Question: To understand how to make sure alignment requirement is met I read the following passage from the book Heterogeneous Computing with OpenCL p.no: 157, several times. This shows how to put padding for a problem in Image convolution (assuming 16 x 16 workgroup size).
Performance on both NVIDIA and AMD GPUs benefits from data alignment in global memory. Particularly for NVIDIA, aligning accesses on 128-byte boundaries and accessing 128-byte segments will map ideally to the memory hardware.However, in this example, the 16-wide workgroups will only be accessing 64-byte segments, so data should be aligned to 64-byte addresses. This means that the first column that each workgroup accesses should begin at a 64-byte aligned address. In this example, the choice to have the border pixels not produce values determines that the offset for all workgroups will be a multiple of the workgroup dimensions (i.e., for a 16 x 16 workgroup, workgroup will begin accessing data at
column N*16).
To ensure that each workgroup aligns properly, the only requirement then is to pad the input data with extra columns so that its width becomes a multiple of the X-dimension of the workgroup.
1-Can anybody help me in understanding how after padding the first column that each workgroup accesses is beginning at a 64-byte aligned address (the requirement as mentioned in the above passage, right?)?
2-Also wrt the figure is the statement correct: for a 16 x 16 workgroup, workgroup will begin accessing data at column N*16.
if it is correct the workgroup 1,2 as shown in figure should start accessing data at column 1x16 contrary to what is shown in the figure.
I am totally confused!! :(
Actually the workgroup shown in figure is 2,1 (in opencl convention, column first ), so it is perfectly correct: 2x16=32 and not 1x16 as I was thinking.

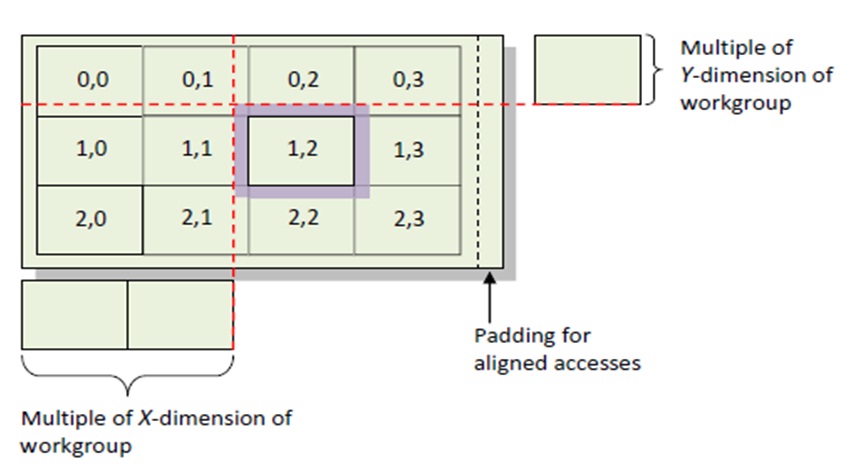
Answer: For a convolution kernel, each region (e.g. region (0,1) or region (2,1) etc.) must also include a "halo" of data around it, so that when the convolution kernel is operating on a data element at the edge of the region, it has a suitable set of neighbors of that data element to compute the convolution at that data point. This means that for region (0,0) which has data element (0,0) in it's upper left hand corner, I need elements (-1, 0), (-2, 0) etc. in order to compute the convolution at element (0,0).
Now, if I store the image normally, so that element (0,0) is at memory location 0, (or some other 64-byte aligned address), then as I access elements prior to that point for the convolution, I will be accessing data outside of my 64-byte aligned region. Therefore we can "pad" the leftmost column of the image with additional data elements "to the left" i.e. prior, in address, so that the convolution kernel picks up values that are all within the 64-byte aligned region, and I am not straddling a 64-byte boundary. Rather than starting the image storage at memory location 0, we start the halo storage at memory location zero, and the first image data element begins at location 0 + halo width. This padding can also have the affect of aligning the halo-border of other regions, as indicated by the intersection of the red dotted lines in the image, assuming the x and y dimensions of the region are multiples of the workgroup x and y dimensions, as indicated in the diagram.
Now let's also assume that the image is some non-power-of-2 width (e.g. 1920 pixels wide for a HD image). If we were simply to include the halo width as padding at the right hand side of the image (ie. at the end of a pixel row), and then we started the halo area of the next pixel row immediately following that, we'd also be unlikely to have a properly aligned region starting at the next pixel row (including halo). Therefore we put additional padding at the end of each row (which is not touched by any convolution operation, it's just wasted space) so that when we begin the halo area of the next pixel row, it begins on a properly aligned address.
This discussion and method (and question, I believe) is really only focused on making sure the of each workgroup data access is aligned. As long as the starting address of the first workgroup is aligned (through suitable padding and adjustment of the image storage in memory), and the workgroups have appropriate dimensions (e.g. 16 wide, with 4 bytes per worker), then the starting address of the next workgroup will be aligned also. There will of course be overlap between data accesses of adjacent workgroups, as the halo region for adjacent workgroups is overlapping.
<URL> cover the basic ideas.